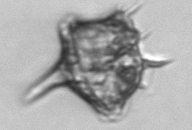
Label: Amylax